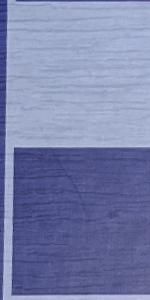
Label: Empty